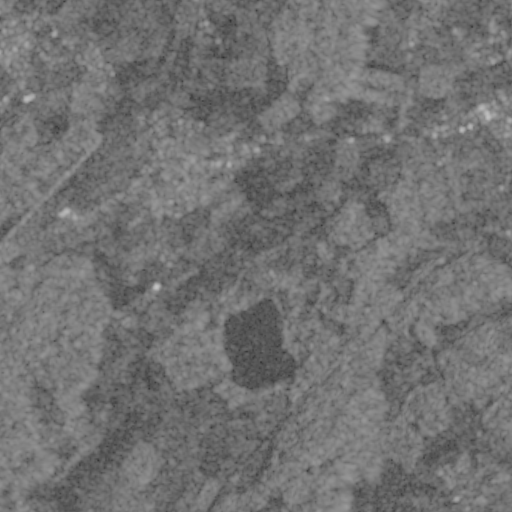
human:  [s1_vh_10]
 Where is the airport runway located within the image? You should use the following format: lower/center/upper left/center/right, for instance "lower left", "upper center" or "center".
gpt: The airport runway is located in the lower right of the image.
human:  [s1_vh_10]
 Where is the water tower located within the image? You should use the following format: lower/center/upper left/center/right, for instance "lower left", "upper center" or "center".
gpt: The water tower is located in the upper left of the image.
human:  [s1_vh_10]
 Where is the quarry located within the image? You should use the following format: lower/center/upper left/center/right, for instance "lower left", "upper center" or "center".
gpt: There is no quarry in the image.

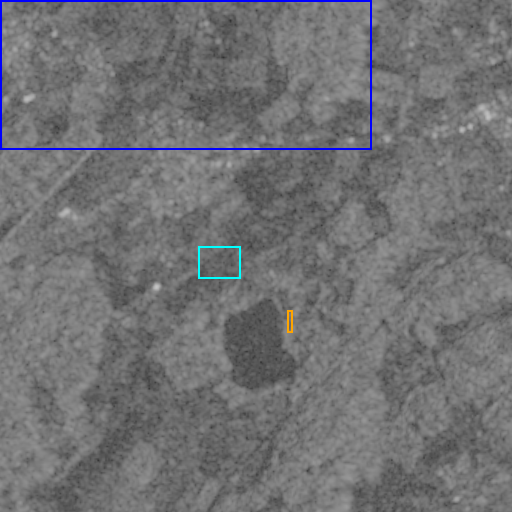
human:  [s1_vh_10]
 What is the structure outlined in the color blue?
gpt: The structure outlined in blue is a crop field.
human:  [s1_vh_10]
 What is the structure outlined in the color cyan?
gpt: The structure outlined in cyan is a park.
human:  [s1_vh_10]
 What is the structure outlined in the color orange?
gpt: The structure outlined in orange is a parking lot.
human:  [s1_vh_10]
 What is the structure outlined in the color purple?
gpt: There is no purple outline.